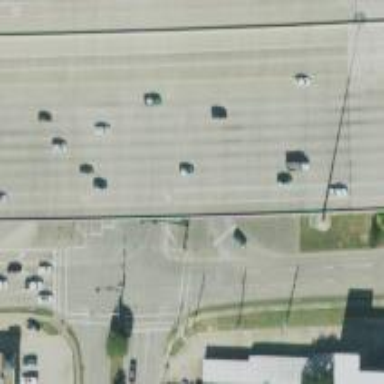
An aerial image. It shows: Frontage road that is classified as secondary link.